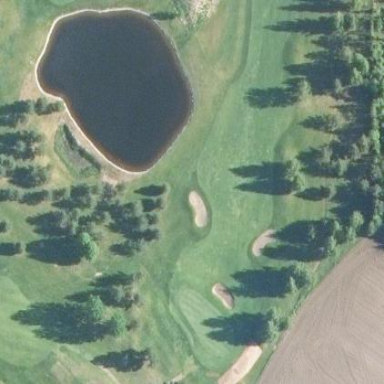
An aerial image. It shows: Grassy area designated as golf fairway.